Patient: sex M, age 42
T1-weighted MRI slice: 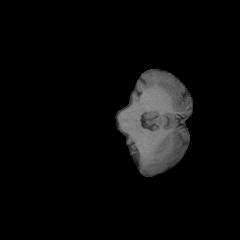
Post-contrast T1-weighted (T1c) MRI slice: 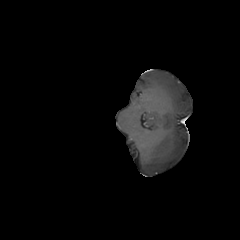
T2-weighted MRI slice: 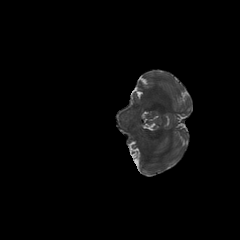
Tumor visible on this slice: no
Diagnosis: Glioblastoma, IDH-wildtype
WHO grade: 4